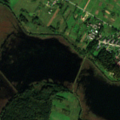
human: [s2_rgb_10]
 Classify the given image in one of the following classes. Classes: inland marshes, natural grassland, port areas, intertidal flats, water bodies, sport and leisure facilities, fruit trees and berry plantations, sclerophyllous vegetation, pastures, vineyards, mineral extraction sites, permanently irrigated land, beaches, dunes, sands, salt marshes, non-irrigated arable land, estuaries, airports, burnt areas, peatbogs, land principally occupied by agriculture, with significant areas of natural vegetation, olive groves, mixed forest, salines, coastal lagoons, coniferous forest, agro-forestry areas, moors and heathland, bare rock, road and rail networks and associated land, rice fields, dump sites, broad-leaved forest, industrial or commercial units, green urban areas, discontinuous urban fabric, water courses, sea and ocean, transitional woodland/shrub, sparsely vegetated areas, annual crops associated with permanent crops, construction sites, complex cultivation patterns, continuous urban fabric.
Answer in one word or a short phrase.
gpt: discontinuous urban fabric, pastures, complex cultivation patterns, mixed forest, transitional woodland/shrub, water bodies